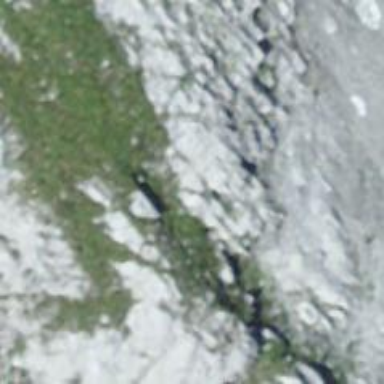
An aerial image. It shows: Natural cliff.